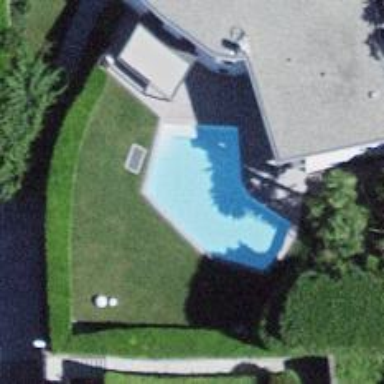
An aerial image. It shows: Swimming pool located in leisure land.